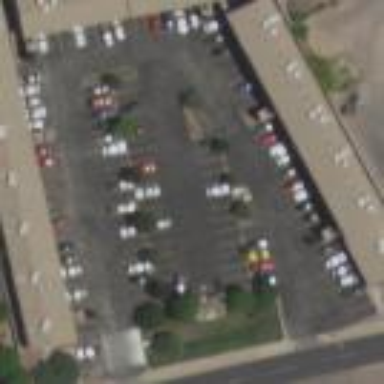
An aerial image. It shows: Parking area.